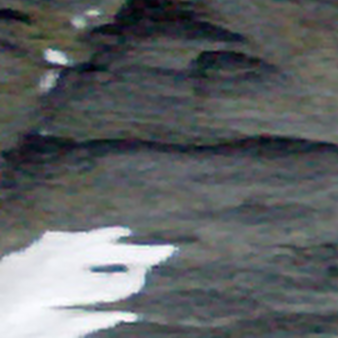
Label: other